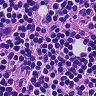
Metastatic tissue present: no